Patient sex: F
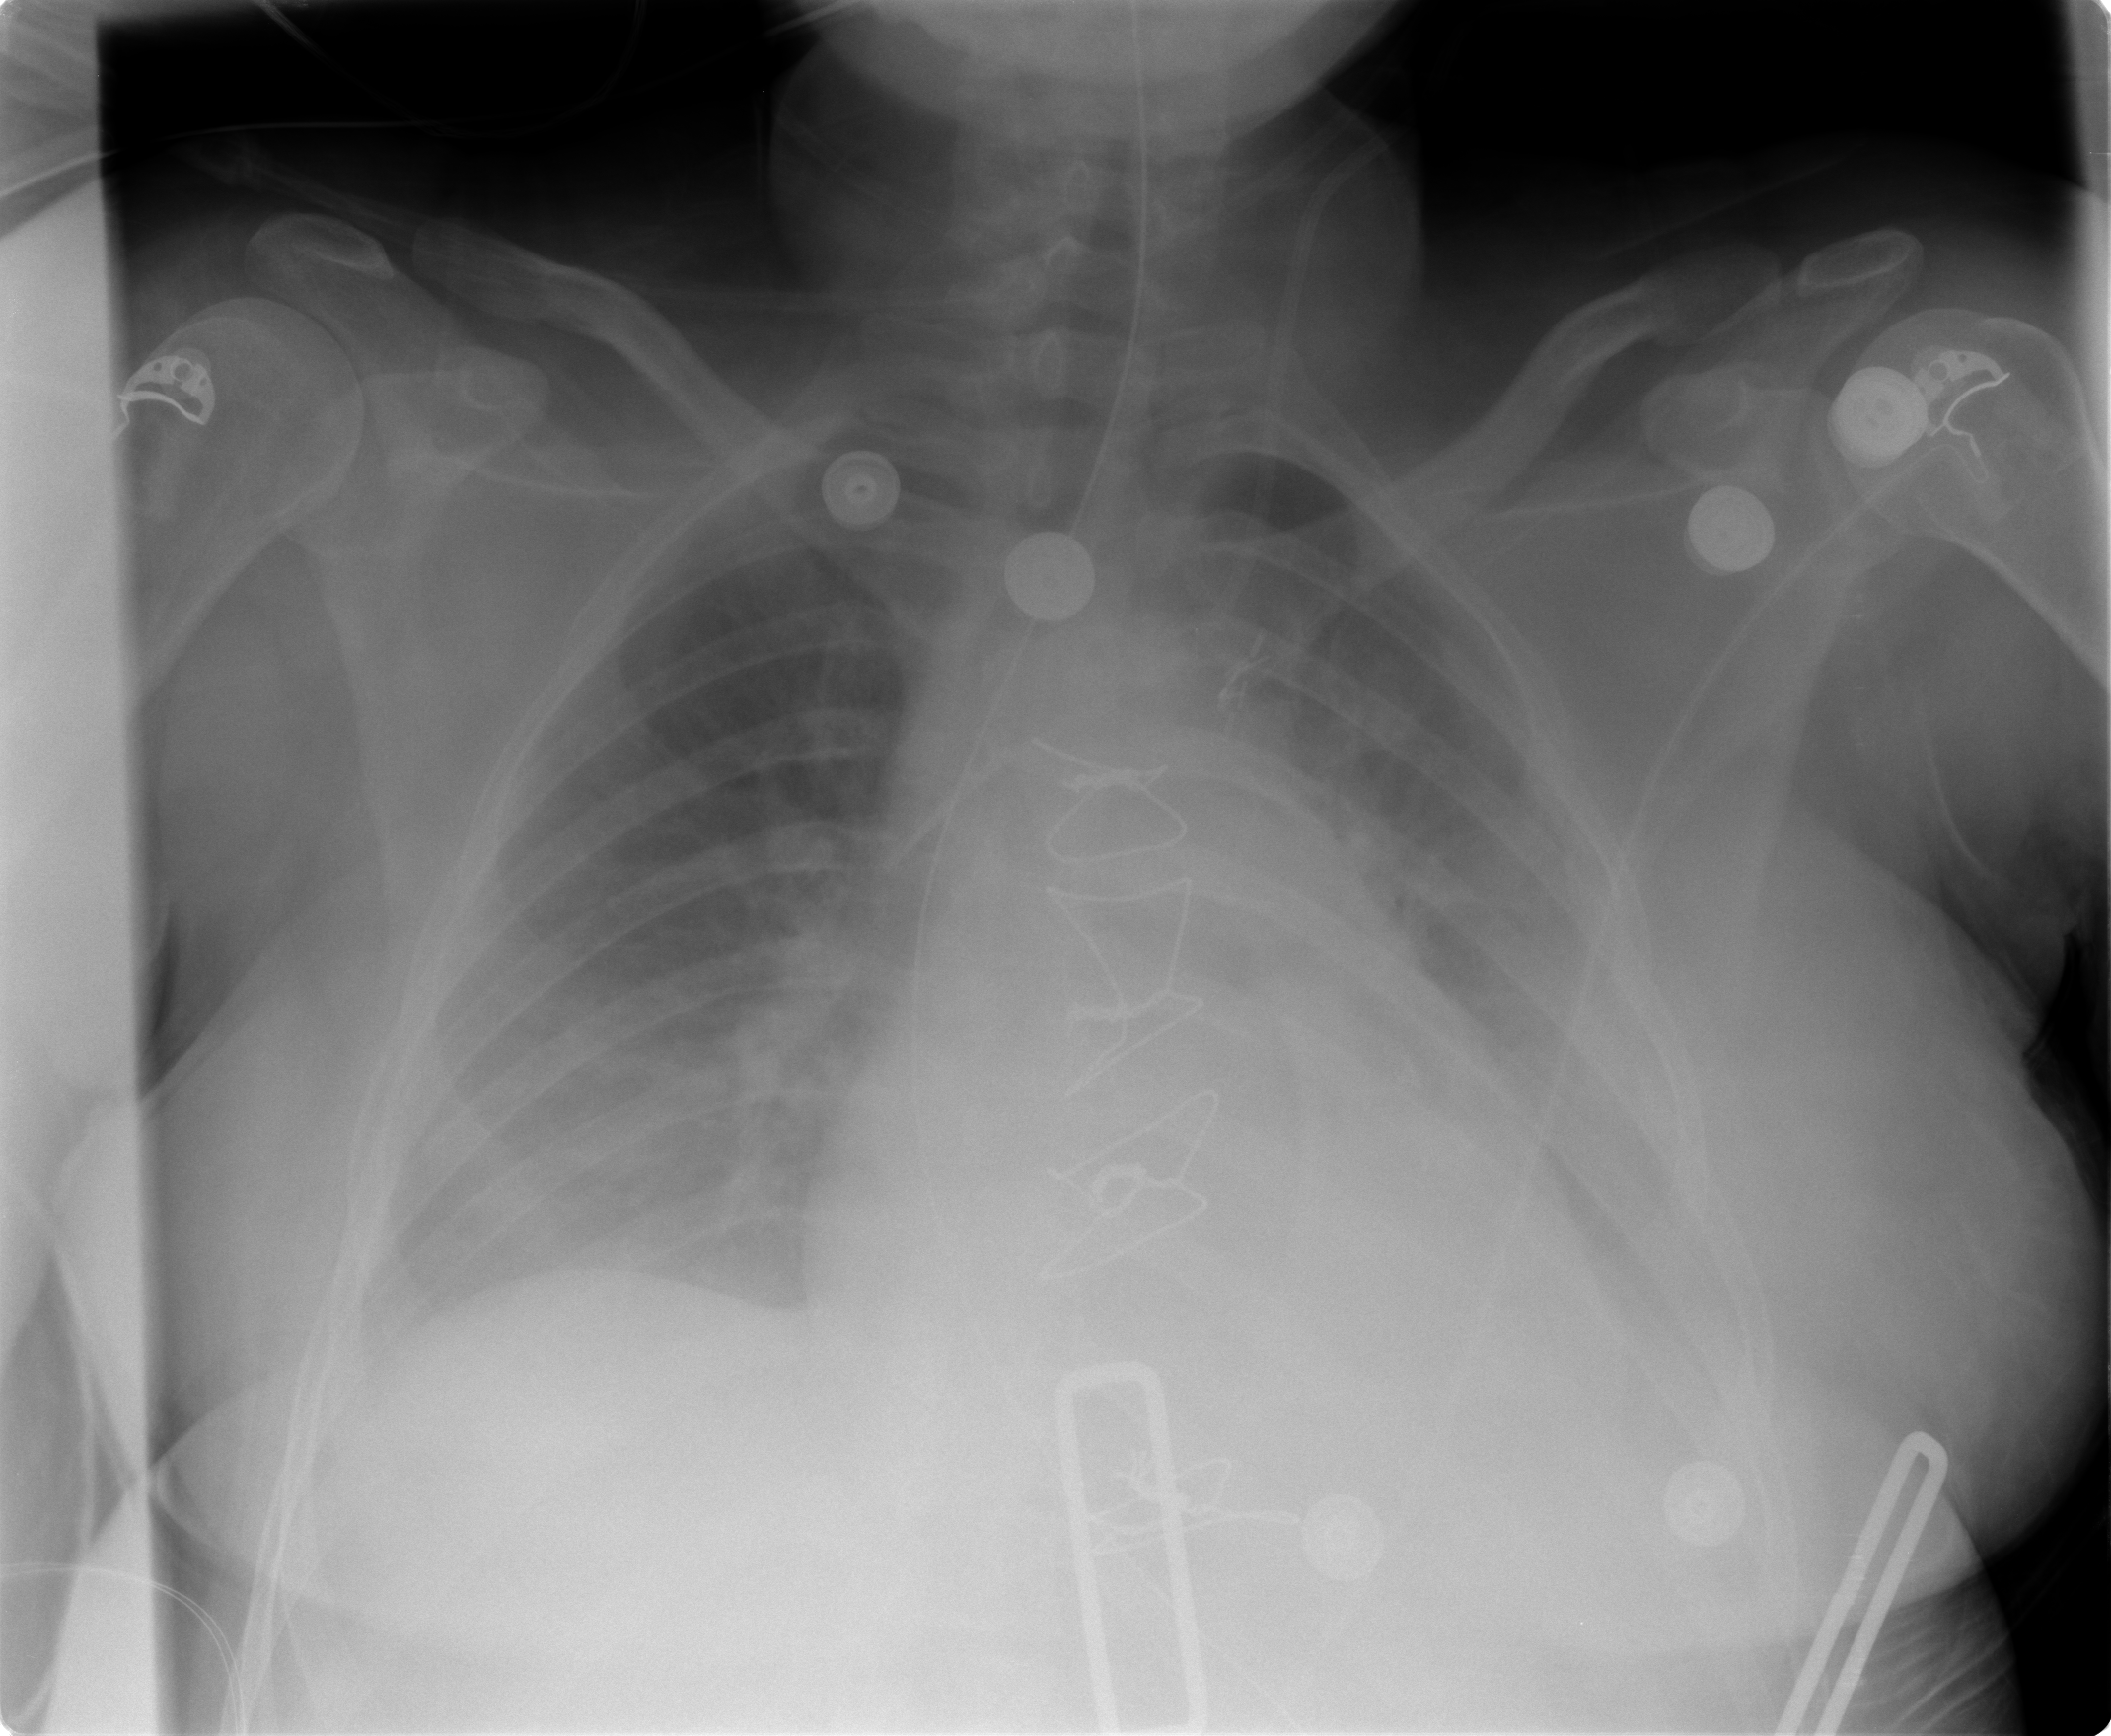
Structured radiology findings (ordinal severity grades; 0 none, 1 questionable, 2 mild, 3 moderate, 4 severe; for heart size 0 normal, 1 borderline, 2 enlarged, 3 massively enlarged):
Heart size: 2
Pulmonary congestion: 2
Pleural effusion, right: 3
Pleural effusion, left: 3
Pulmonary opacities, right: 0
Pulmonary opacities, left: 0
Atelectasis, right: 2
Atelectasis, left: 2